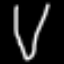
Label: fork